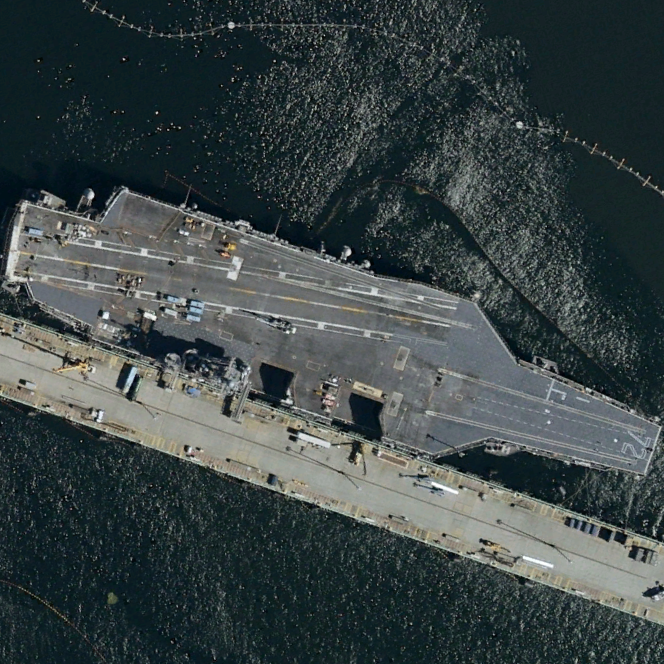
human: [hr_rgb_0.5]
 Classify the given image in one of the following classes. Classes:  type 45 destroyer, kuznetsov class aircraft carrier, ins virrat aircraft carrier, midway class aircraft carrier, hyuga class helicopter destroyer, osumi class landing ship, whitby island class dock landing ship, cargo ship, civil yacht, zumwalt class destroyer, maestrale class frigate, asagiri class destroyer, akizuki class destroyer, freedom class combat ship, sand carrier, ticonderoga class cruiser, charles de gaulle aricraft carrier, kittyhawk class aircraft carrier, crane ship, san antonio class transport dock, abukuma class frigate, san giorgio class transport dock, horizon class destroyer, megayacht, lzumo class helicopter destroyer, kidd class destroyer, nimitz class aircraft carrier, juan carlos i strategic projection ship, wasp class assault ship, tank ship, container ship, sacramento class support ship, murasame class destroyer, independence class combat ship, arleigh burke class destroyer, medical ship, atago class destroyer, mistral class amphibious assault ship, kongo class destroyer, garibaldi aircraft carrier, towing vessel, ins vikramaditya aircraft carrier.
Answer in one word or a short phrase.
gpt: Nimitz class aircraft carrier